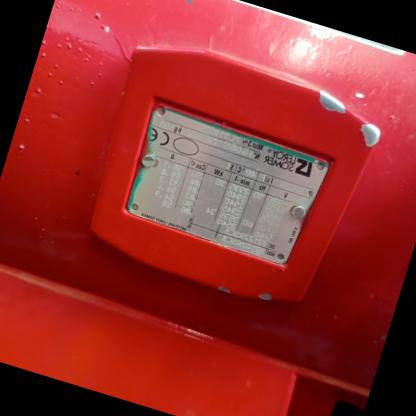
Klasa: tabliczka-znamionowa